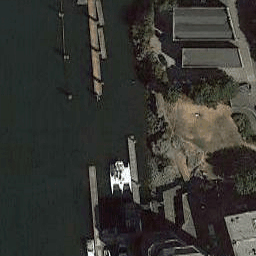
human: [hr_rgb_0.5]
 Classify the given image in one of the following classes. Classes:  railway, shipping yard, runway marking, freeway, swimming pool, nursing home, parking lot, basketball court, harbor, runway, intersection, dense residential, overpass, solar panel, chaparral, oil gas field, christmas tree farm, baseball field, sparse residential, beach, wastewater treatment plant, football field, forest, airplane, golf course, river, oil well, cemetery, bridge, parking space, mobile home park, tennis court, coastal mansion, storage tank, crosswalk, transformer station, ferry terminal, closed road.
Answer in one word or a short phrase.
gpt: ferry terminal